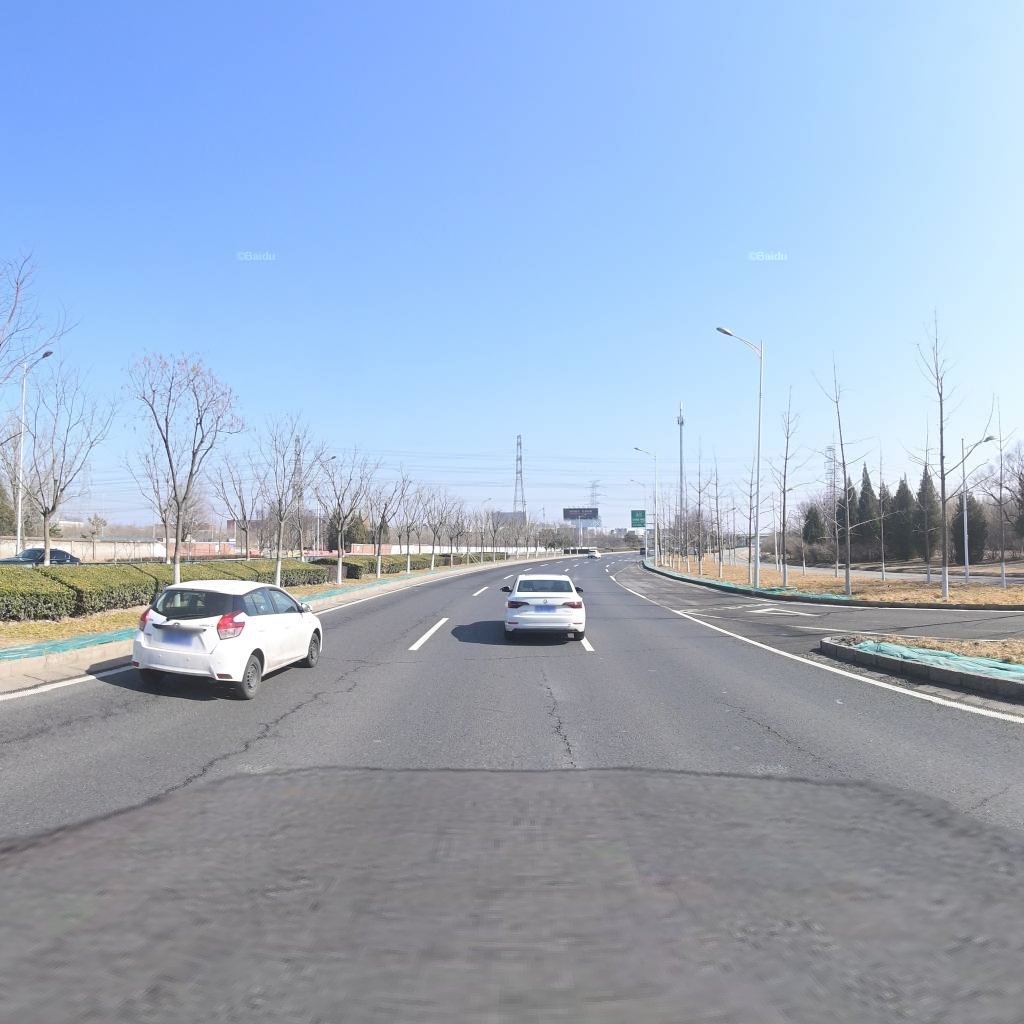
Region: Haidian
Road damage annotations: longitudinal crack, longitudinal crack, longitudinal crack, transverse crack, transverse crack